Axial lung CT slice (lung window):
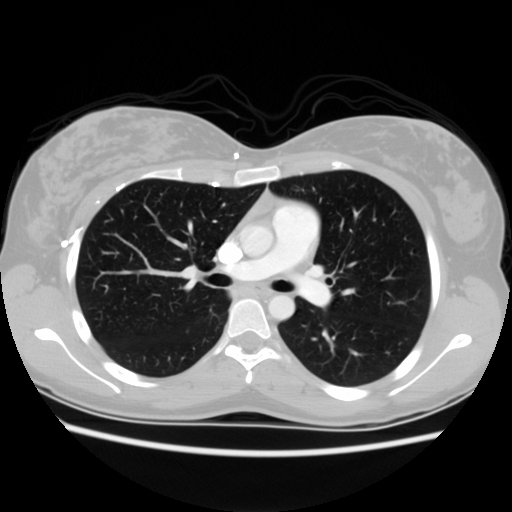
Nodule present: no